Aerial crown-view tile of a tropical tree (Barro Colorado Island, Panama), acquired 20241112:
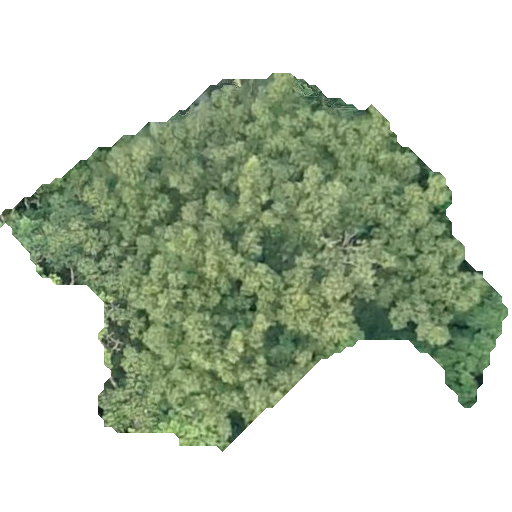
Species: Pseudobombax septenatum
GBIF accepted scientific name: Pseudobombax septenatum
Crown area: 174.594 m²